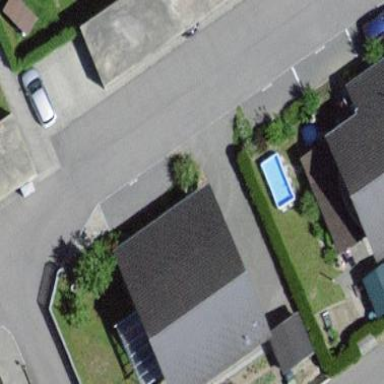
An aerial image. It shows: Residential building.